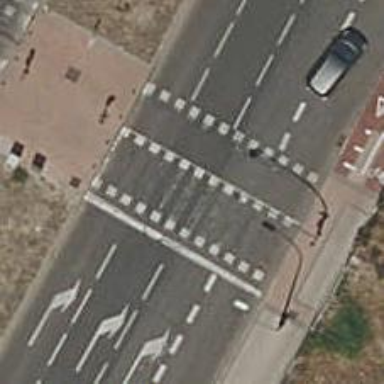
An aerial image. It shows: Road crossing with traffic signals.